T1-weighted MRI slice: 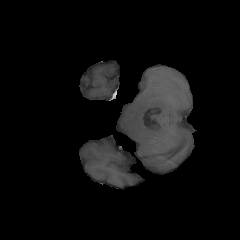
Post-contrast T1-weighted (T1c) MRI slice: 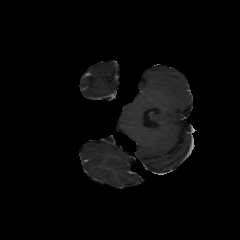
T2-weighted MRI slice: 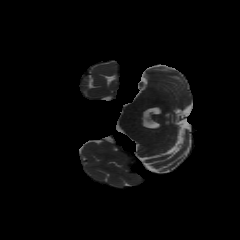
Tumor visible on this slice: no